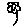
Label: flower